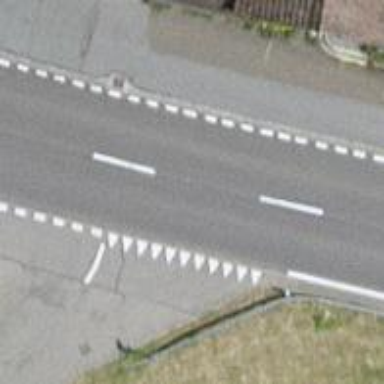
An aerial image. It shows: Primary road with asphalt surface.